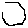
Label: hexagon